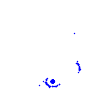
Particle: pion